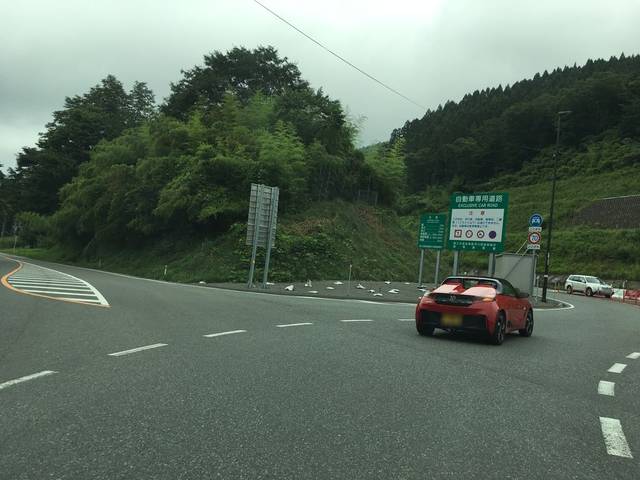
Region: Japan
Coordinates: 37.772, 140.842